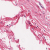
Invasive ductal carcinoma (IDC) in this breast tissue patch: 0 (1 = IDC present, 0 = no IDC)